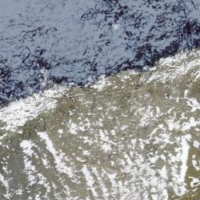
EUNIS habitat code: 48
Species observed at this site:
Saxifraga bryoides